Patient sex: M
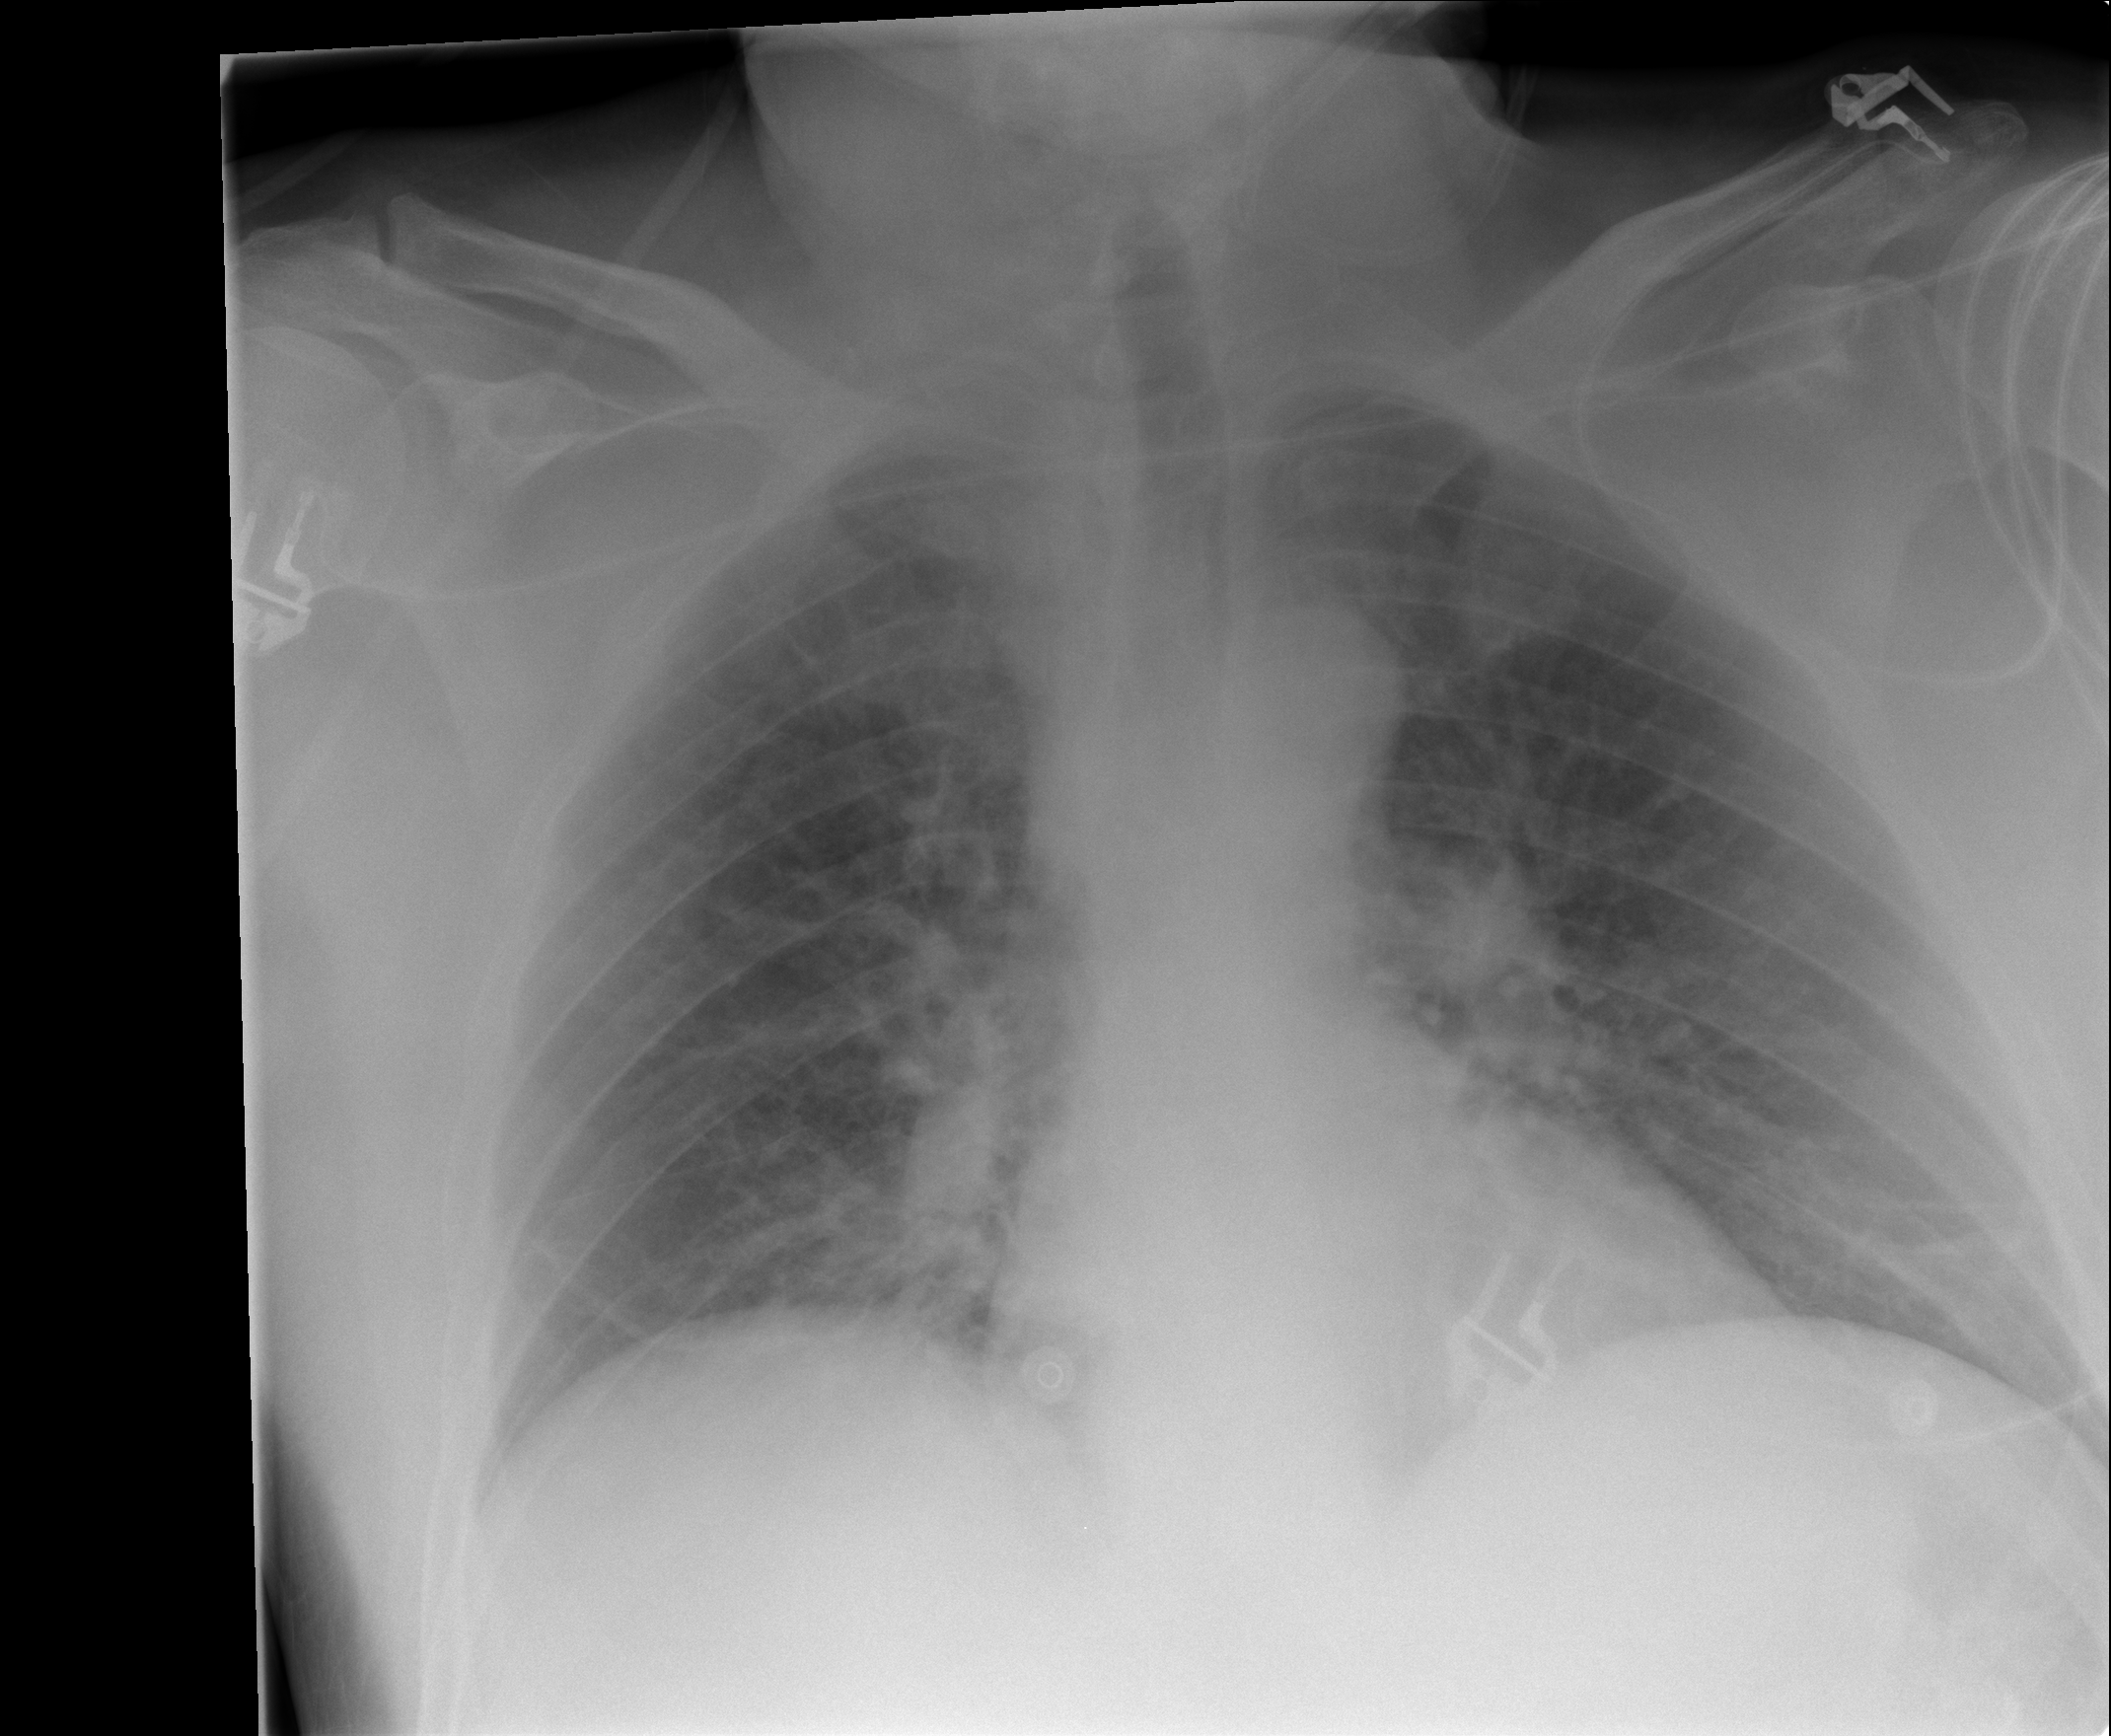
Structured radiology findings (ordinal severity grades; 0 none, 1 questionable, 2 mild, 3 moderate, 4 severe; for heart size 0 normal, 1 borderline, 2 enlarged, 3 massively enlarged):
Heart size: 1
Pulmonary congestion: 2
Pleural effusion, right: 0
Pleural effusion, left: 0
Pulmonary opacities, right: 0
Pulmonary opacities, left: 0
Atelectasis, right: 0
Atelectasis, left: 0